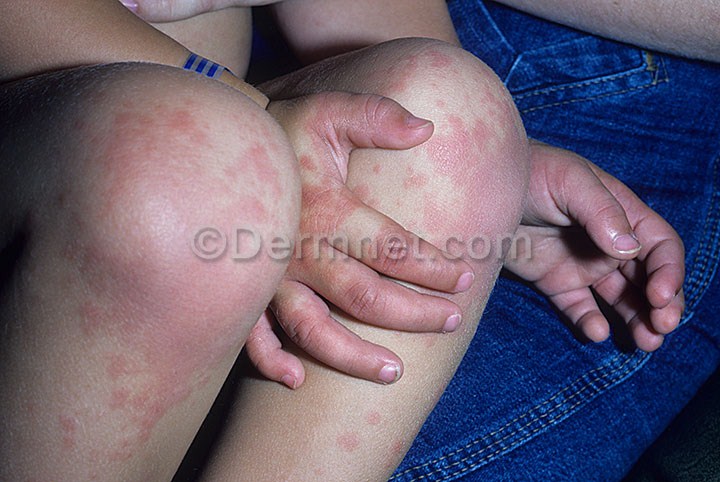
Disease: Exanthems and Drug Eruptions